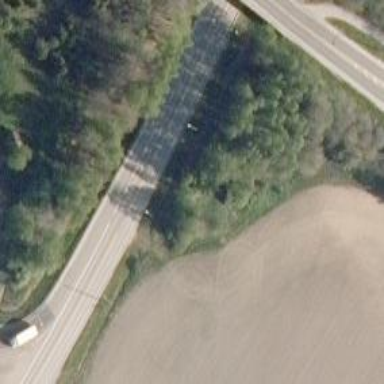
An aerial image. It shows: Motorway junction.